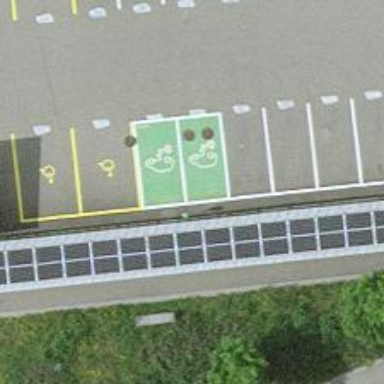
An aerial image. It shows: Charging station.